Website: bh-photo
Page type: address-validator
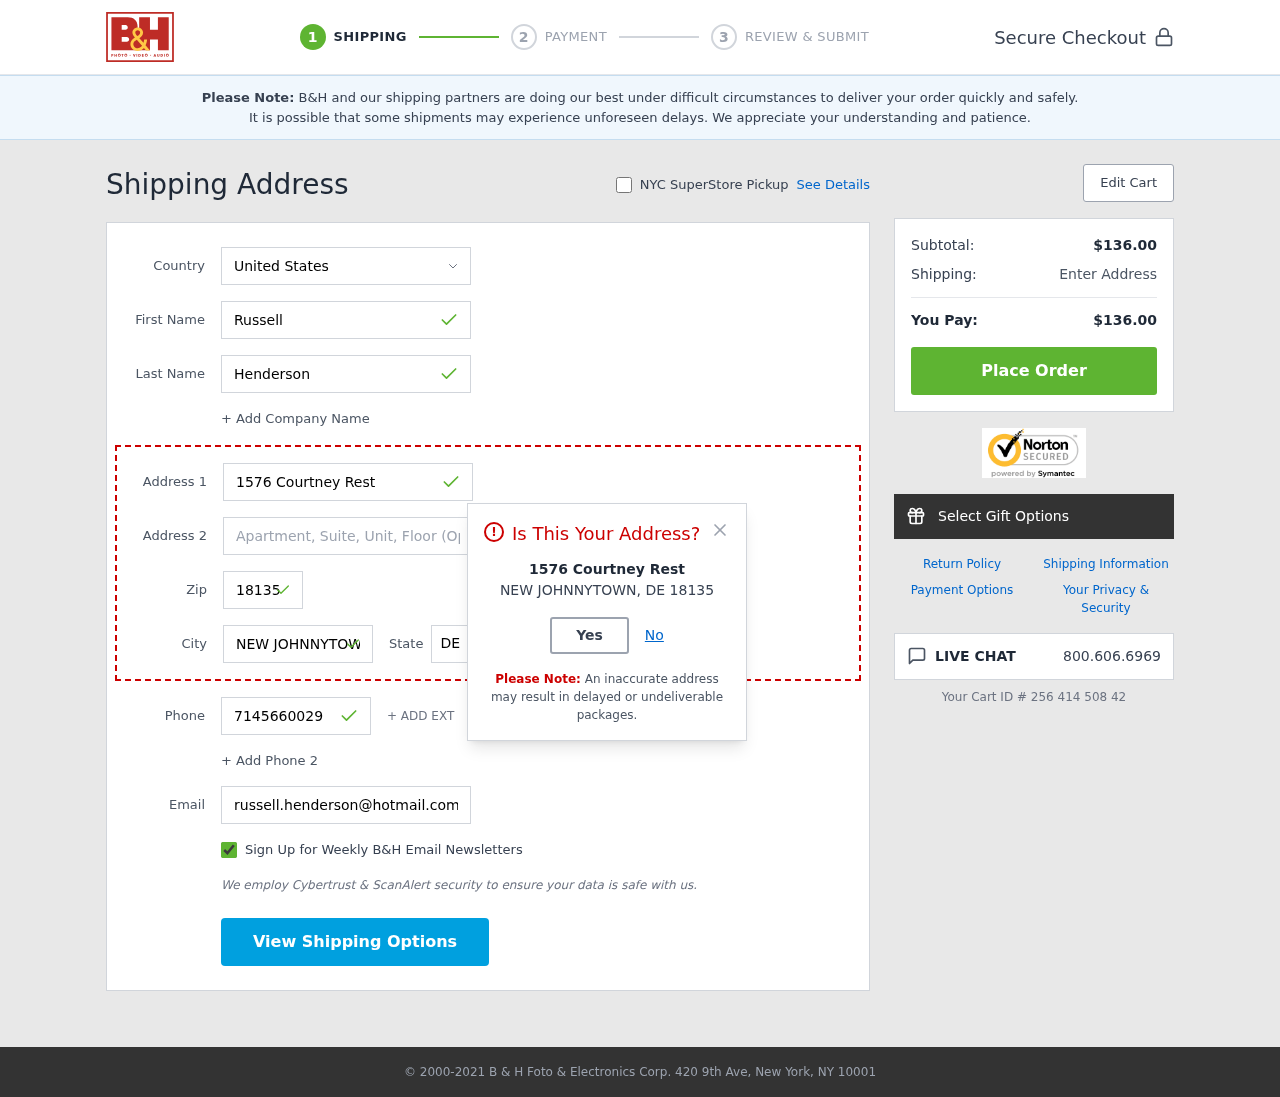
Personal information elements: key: PII_CITY
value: New Johnnytown
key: PII_COUNTRY
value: United States
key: PII_EMAIL
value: russell.henderson@hotmail.com
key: PII_FIRSTNAME
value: Russell
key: PII_LASTNAME
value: Henderson
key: PII_PHONE
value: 7145660029
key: PII_POSTCODE
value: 18135
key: PII_STATE_ABBR
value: DE
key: PII_STREET
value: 1576 Courtney Rest
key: PII_CITY_MODAL
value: NEW JOHNNYTOWN
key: PII_POSTCODE_FULL
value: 18135
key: PII_POSTCODE_NUMERIC
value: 18135
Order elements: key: ORDER_SUBTOTAL
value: $136.00
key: ORDER_TOTAL
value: $136.00
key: ORDER_ID
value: Your Cart ID # 256 414 508 42